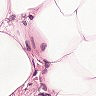
Metastatic tissue present: no